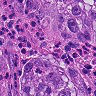
Metastatic tissue present: yes